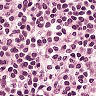
Metastatic tissue present: no